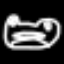
Label: frog